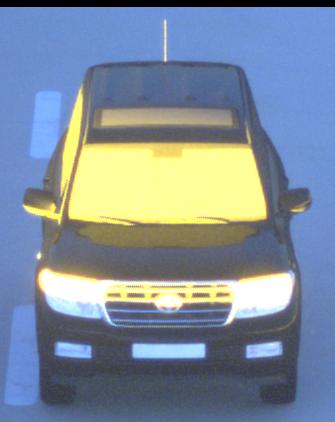
Make: Toyota
Model: Land Cruiser V8 4.7
Detailed model: Land Cruiser V8 (J20)
Model produced from: 2008/03
Model produced until: 2009/11
Doors: 5
Color: black
Road condition: dry road
Daytime: sunrise or sunset
Contrast: high contrast